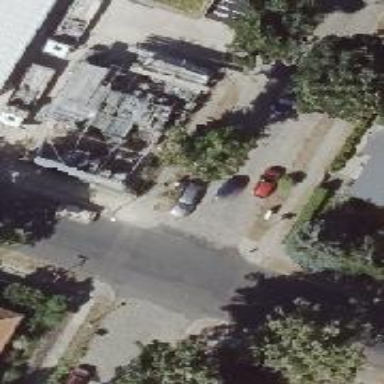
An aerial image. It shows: Residential road with separate sidewalks on both sides.